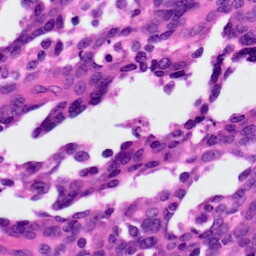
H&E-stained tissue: Ovarian